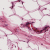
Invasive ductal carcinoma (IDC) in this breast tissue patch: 0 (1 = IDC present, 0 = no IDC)